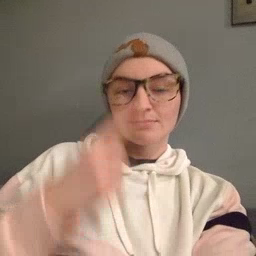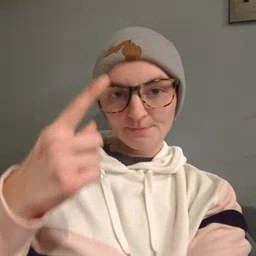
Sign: penny